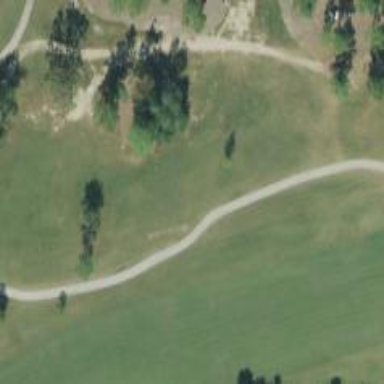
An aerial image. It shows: Path designated for golf carts.